Question: I have a many-to-many relationship defined like so:
'''
Employees
--------------
EmployeeID (PK)
Roles
--------------
RoleID (PK)
EmployeeRoles
--------------
EmployeeID (PK, FK)
RoleID (PK, FK)
'''
I'm trying to get a list of Employees, given a list or RoleIDs:
'''
private MyDBEntities _entities;
public SqlEmployeesRepository(MyDBEntities entities)
{
_entities = entities;
}
public IQueryable<Employee> GetEmployeesForRoles(int[] roleIds)
{
// get employees
}
'''
But if I try and do '_entities.EmployeeRoles', there is no EmployeeRoles object. My edmx looks like this:

So it's recognizing the relationship between the two tables, but it's not creating an entity object for EmployeeRoles.
How can I get a distinct list of Employees given a list of role id's?
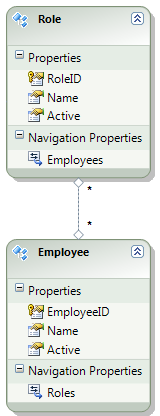
Answer: The relationship between the tables Role and Employee is represented as a navigation property - each 'Employees' property in the 'Role' entity will only contain the Employees that have this particular role.
Putting it the other way round - every Employee's 'Roles' property only contains the roles that particular employee has.
Given a set of roles 'roleIds' to look for you can use this to get the list of employees that have a role within that set:
'''
public IQueryable<Employee> GetEmployeesForRoles(int[] roleIds)
{
var employees = _entities.Employees
.Where( x=> x.Roles.Any(r => roleIds.Contains(r.RoleID)))
return employees;
}
'''
The other way to get the employees is to attack the problem from the other side of the relationship (starting with the role, not the employee). This is most likely not as efficient as the first approach, since we have to de-duplicate employees (otherwise employees with i.e. two roles would show up twice):
'''
public IQueryable<Employee> GetEmployeesForRoles(int[] roleIds)
{
var employees = _entities.Roles
.Where( r => roleIds.Contains(r.RoleID))
.SelectMany( x=> x.Employees)
.Distinct()
return employees;
}
'''